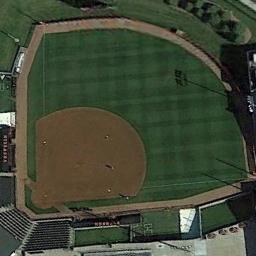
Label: baseball_diamond